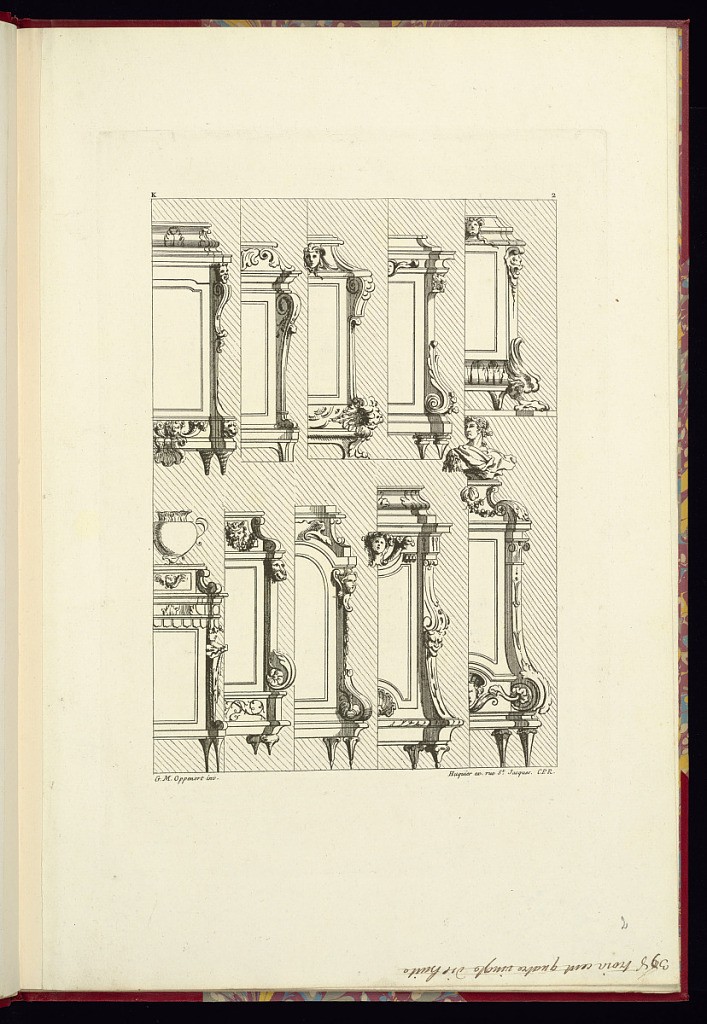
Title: Pedestal Designs
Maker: Gilles-Marie Oppenord, French, 1672–1742
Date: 1737–38
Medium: Etching and engraving on laid paper
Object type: Print
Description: Ten pedestal (plinth) designs (half views) featuring rococo motifs - masks (mascarons), shells, scrolling leaves (rinceaux), rosettes, fluting, acanthus leaves, gadrooning, festoons of flowers, and cornucopia. The lower right pedestal supports a classical sculpture bust of a man, and the lower left pedestal supports a vase. The plate is numbered and signed.